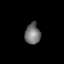
Tissue: lung
Cell type: Endothelial cells
Senescence score: 0.2393
Nuclear area (px): 321
Mean DAPI intensity: 113.698